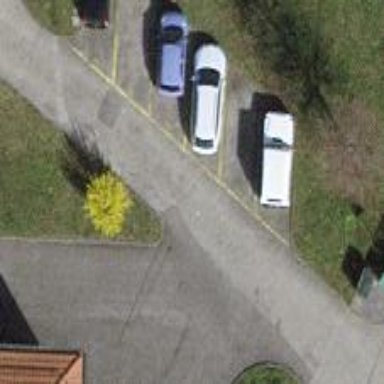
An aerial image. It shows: Parking available on the street side.